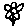
Label: flower